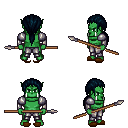
a pixel art fantasy rpg character, male body template, orc, green skin, steel arm armor, metal pants, raven ponytail hairstyle, brown slippers, spear, four views (front, back, left, right), 2x2 character sprite sheet, small pixel art, hard edges, no anti-aliasing